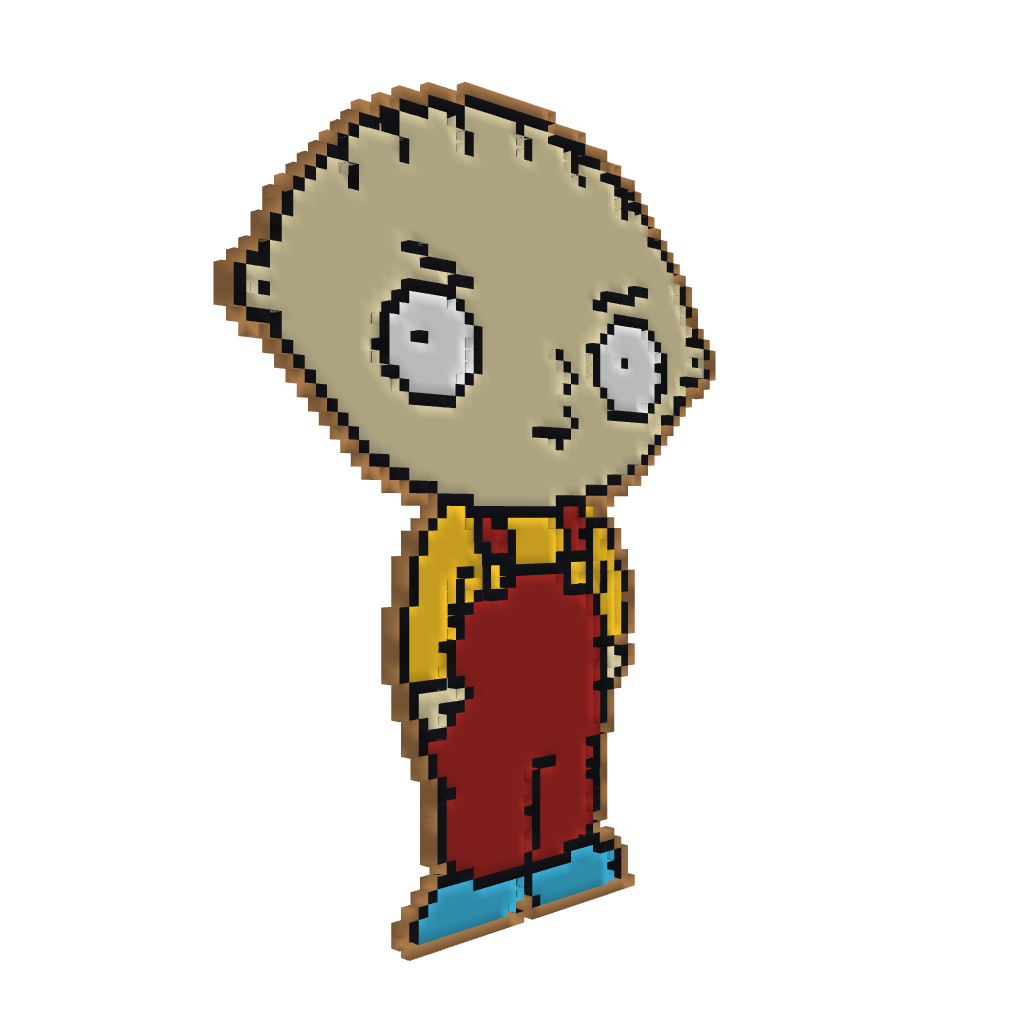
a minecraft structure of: Stewie!